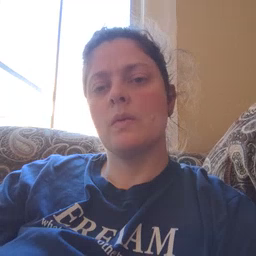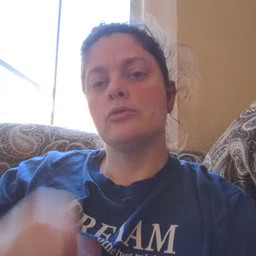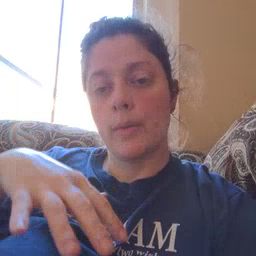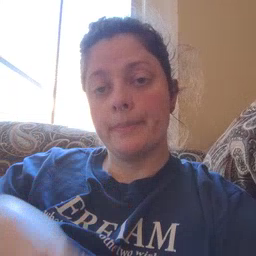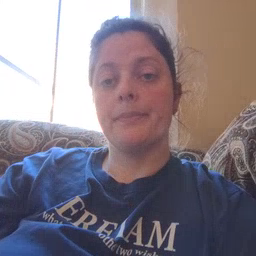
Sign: drop